Interaction volume radius: 10 \u00c5
Interaction volume height: 10 \u00c5
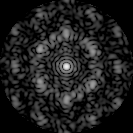
Disorder parameter: 0.5631